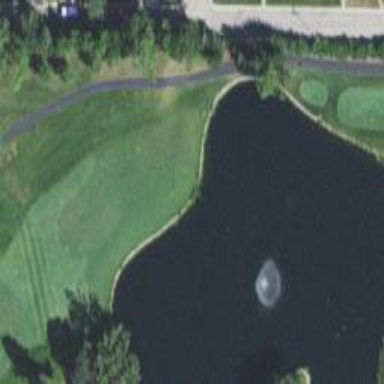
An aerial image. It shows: Well-maintained grassy area designated for golfing. It is mown fairway used for the sport of golf.